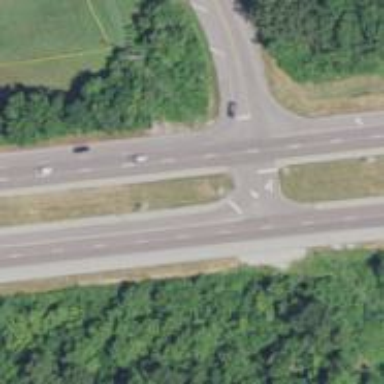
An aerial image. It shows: Trunk link highway.